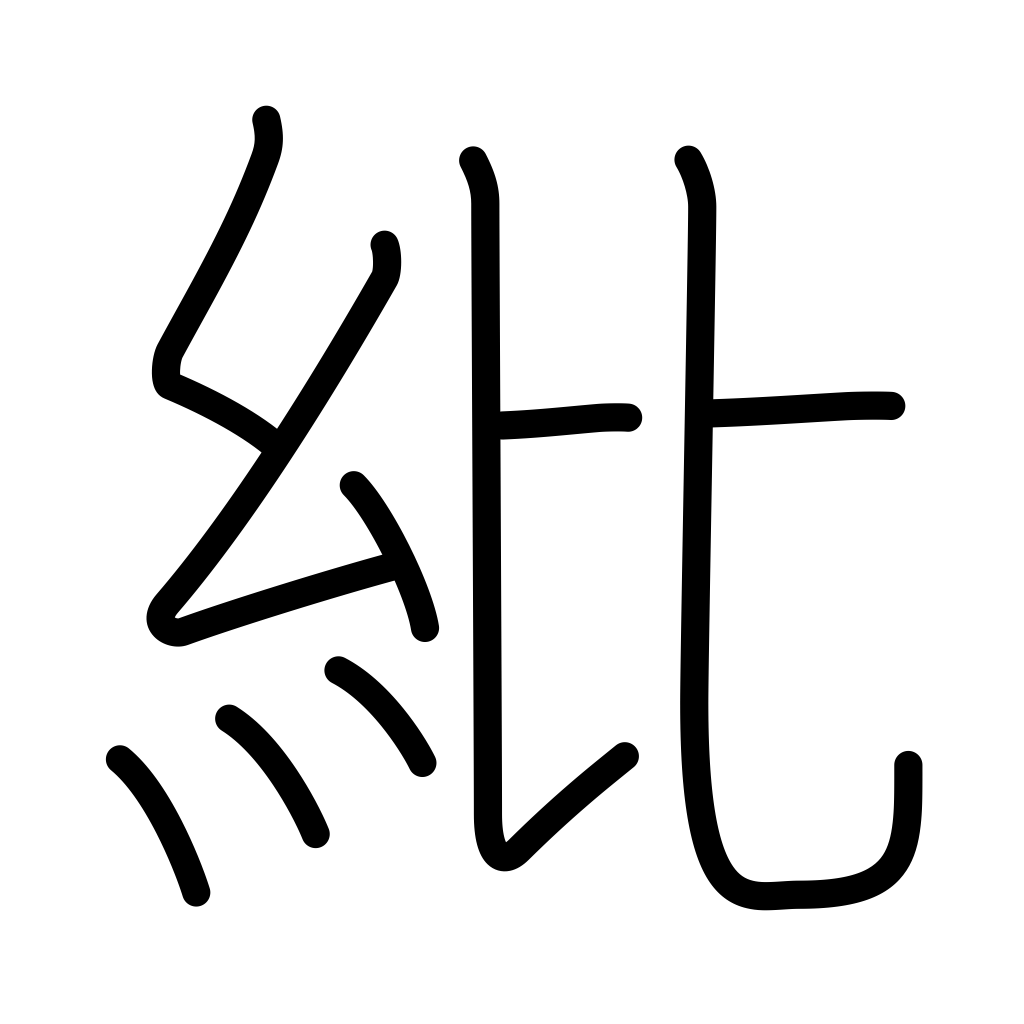
Meaning: braiding, decoration, error